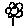
Label: flower